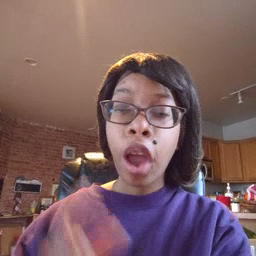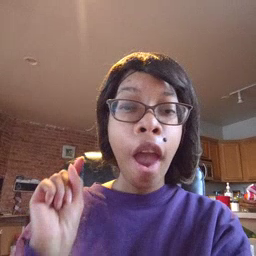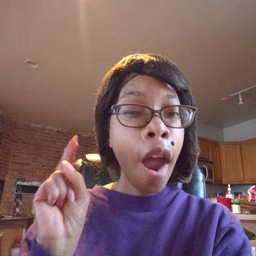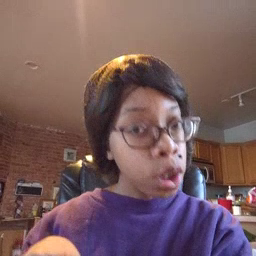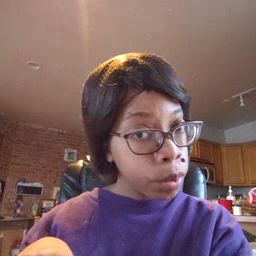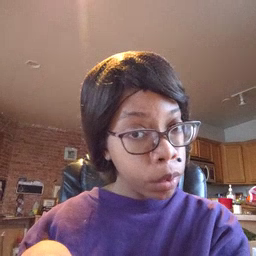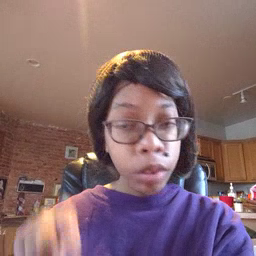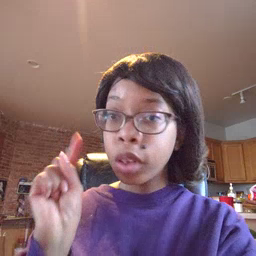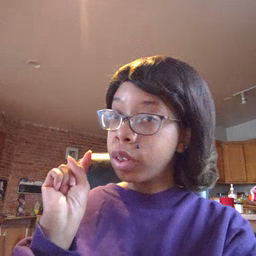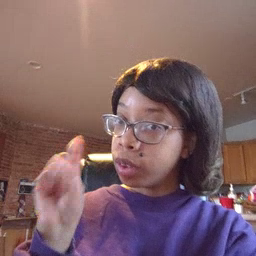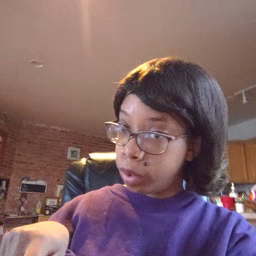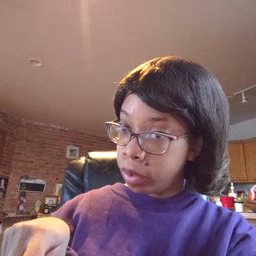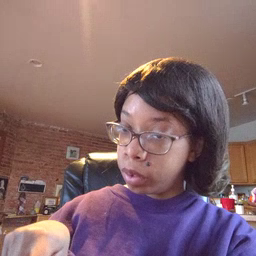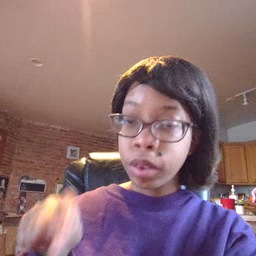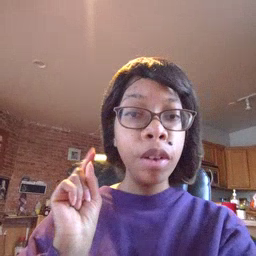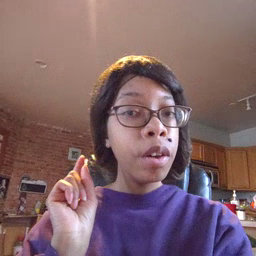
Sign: haveto